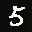
Label: 5